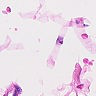
Metastatic tissue present: no